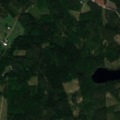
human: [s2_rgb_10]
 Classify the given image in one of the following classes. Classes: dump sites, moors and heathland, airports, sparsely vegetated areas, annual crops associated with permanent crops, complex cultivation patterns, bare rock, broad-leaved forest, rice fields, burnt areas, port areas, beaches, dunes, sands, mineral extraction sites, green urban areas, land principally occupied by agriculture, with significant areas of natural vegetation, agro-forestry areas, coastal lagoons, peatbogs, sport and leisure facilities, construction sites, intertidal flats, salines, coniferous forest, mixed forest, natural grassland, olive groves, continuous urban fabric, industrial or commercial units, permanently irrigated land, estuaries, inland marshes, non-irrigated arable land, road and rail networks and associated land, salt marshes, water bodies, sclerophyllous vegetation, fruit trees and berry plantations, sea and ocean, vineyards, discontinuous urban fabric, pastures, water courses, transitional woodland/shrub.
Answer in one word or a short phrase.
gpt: land principally occupied by agriculture, with significant areas of natural vegetation, coniferous forest, mixed forest, transitional woodland/shrub